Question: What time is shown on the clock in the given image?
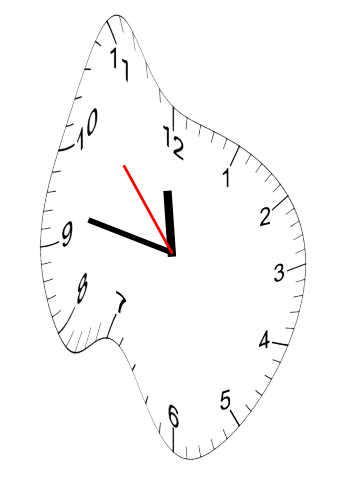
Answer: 11:46:53